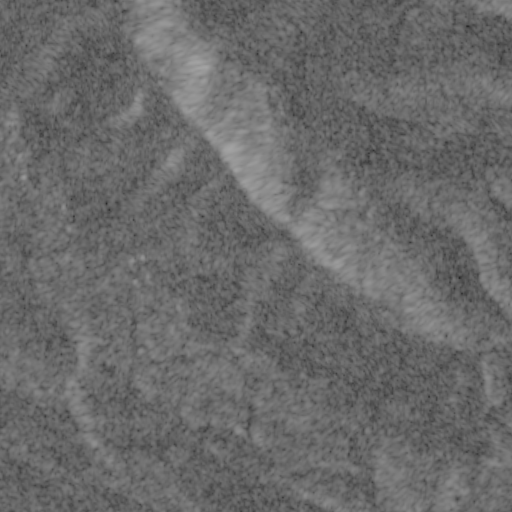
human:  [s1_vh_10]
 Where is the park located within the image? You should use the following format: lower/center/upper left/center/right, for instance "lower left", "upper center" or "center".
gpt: The park is located in the left of the image.
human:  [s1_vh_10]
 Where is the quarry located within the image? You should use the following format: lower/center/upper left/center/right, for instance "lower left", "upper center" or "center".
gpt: There is no quarry in the image.

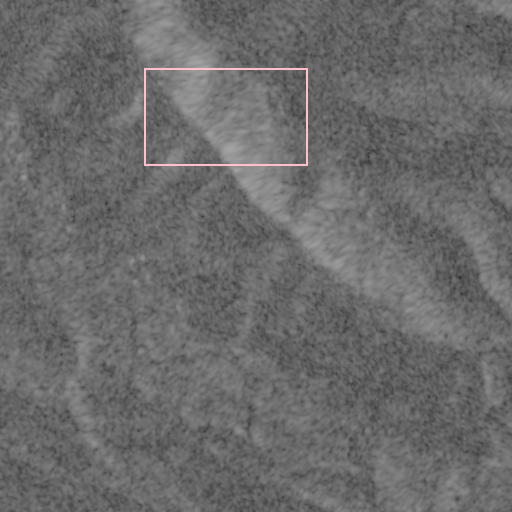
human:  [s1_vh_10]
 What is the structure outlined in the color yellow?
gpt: There is no yellow outline.
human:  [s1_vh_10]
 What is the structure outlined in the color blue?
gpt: There is no structure outlined in blue.